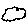
Label: cloud